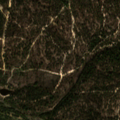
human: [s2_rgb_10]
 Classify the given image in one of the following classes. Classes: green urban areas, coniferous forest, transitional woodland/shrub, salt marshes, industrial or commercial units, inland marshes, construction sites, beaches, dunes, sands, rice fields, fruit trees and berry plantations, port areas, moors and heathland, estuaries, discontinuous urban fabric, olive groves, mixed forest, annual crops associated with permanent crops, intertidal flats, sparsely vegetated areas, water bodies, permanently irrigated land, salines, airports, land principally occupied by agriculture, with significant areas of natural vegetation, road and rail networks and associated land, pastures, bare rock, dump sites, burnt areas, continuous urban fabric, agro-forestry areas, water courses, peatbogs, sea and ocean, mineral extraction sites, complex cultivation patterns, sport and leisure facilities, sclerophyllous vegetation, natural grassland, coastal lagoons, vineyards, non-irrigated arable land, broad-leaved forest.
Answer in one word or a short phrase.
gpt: permanently irrigated land, broad-leaved forest, coniferous forest, mixed forest